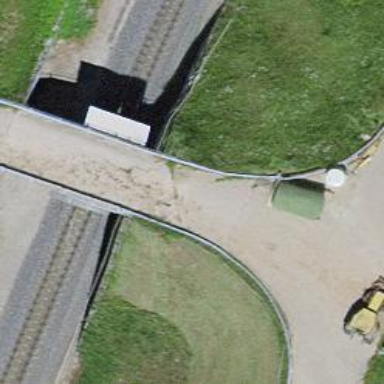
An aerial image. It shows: Track road with grade1 bridge.